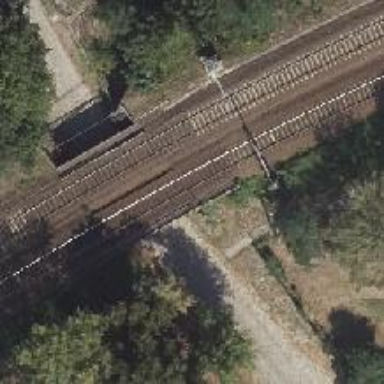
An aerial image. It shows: Bridge over electrified railway with contact lines.